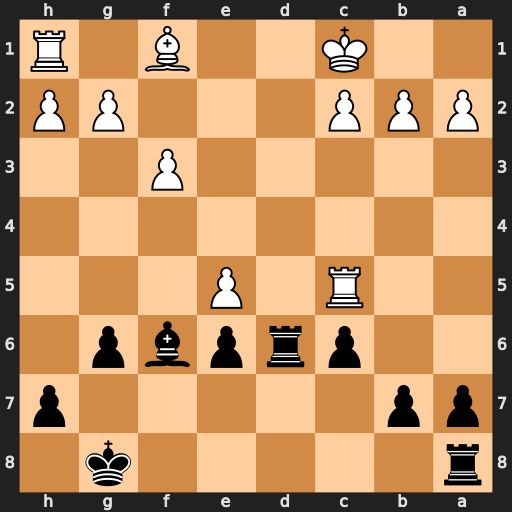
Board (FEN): r5k1/pp5p/2prpbp1/2R1P3/8/5P2/PPP3PP/2K2B1R
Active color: b
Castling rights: -
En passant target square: -
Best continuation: Bg5+ f4 Bxf4+ Kb1 Rd1#